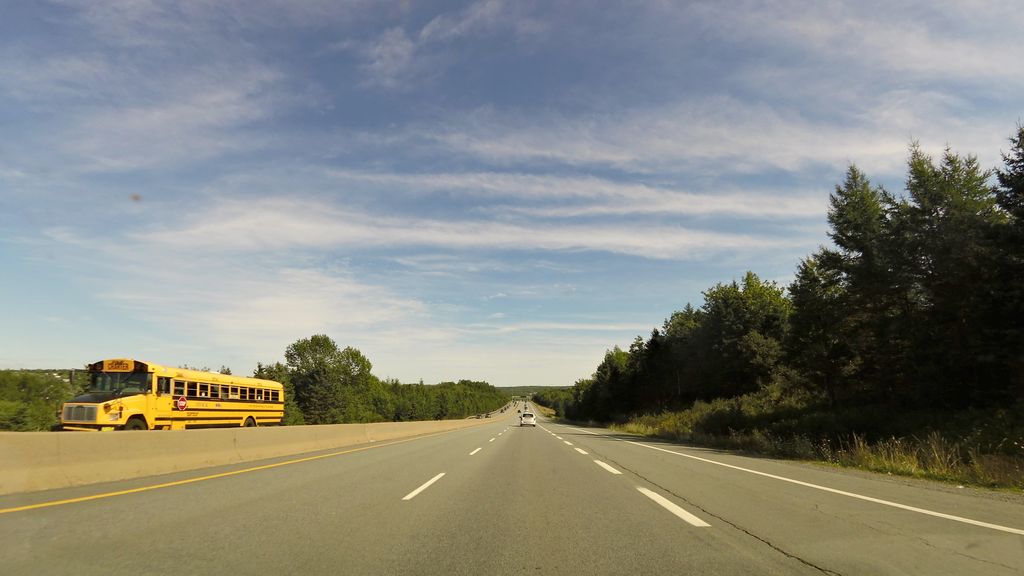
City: halifax